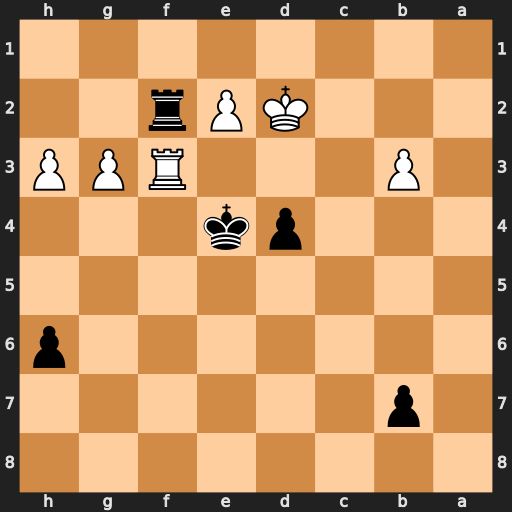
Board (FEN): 8/1p6/7p/8/3pk3/1P3RPP/3KPr2/8
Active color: b
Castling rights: -
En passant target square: -
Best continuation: Rxf3 exf3+ Kxf3